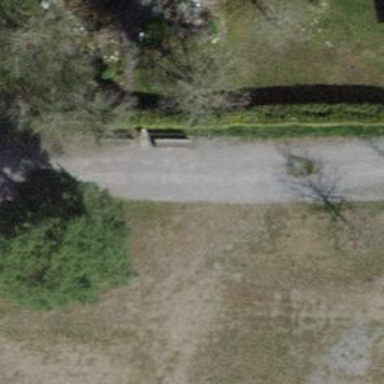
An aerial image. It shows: Bench for seating.